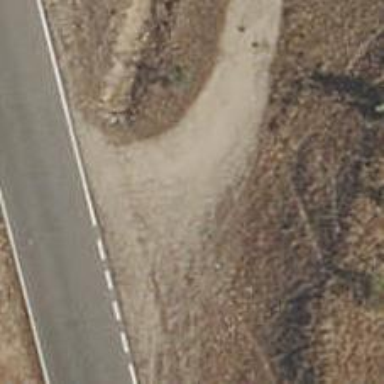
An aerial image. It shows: Track road with ground surface.